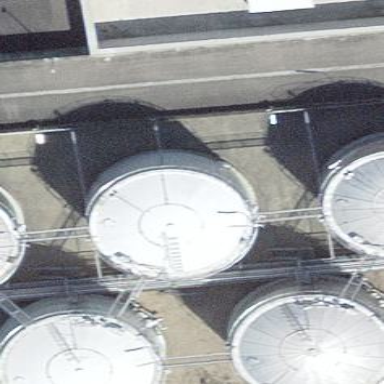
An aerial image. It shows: Building with storage tank.